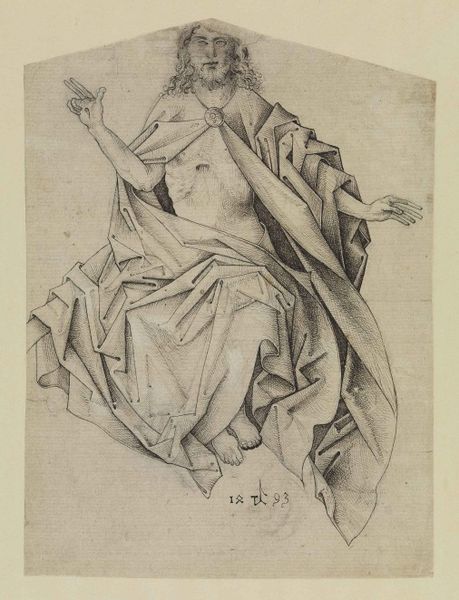
Titel: Christus als Weltenrichter
Künstler: Anonym (15. Jh. D)
Standort: Karlsruhe
Institution: Staatliche Kunsthalle Karlsruhe
Schlagwörter: dunkel, fuß, gott, hand, haut, himmel, kopf, körper, mann, nackt, schatten, umhang, weiß, wunde, dreieck, sitzen, braun, brust, daumen, finger, geste, grau, haar, kleid, kreide, licht, mund, nase, schwarz, skizze, zeichen, zeichnung, blick, tuch, beige, hochformat, alt, bart, arm, augen, bärtig, falten, gesicht, kleidung, lang, mensch, bild, bildnis, hals, hände, portrait, porträt, signatur, kirche, gewand, haare, lange haare, mantel, sitzend, stoff, drei, blatt, brosche, frontal, gotik, lippen, locken, renaissance, fliegen, lächeln, füße, schrift, papier, datierung, abstrakt, fels, grafik, schattierung, thron, spitz, inschrift, datum, ziffern, robe, faltenwurf, jahreszahl, oberkörper, drapierung, dünn, spange, barfuss, eckig, medaillon, glaube, kreuz, kohle, schweben, nakt, rippen, plastisch, druck, schwarz-weiß, monogramm, schraffur, loch, radierung, stich, lockig, seite, bleistift, entwurf, frieden, mahl, graphisch, kohlezeichnung, buchseite, ecken, geometrisch, gestus, leib, amulett, christus, jesus, jesus christus, stigma, stigmata, wunden, wundmal, wundmale, angewinkelt, toga, heben, erhoben, segen, segnen, segnung, historismus, heiliger, heilige, medaille, dürer, heilig, verhüllt, gekreuzigt, brustkorb, heiland, dreiecke, schwebend, kanten, deutschrömer, gruß, schwur, auferstehung, schließe, gewandfalten, himmelfahrt, erlöser, lehre, mager, unproportional, zeichnug, faltung, christ, grabtuch, albrecht dürer, kantig, segensgestus, auferstandener, weihe, tuck, gottvater, fibel, male, datiert, seitenwunde, weltenrichter, umhanf, weltgericht, mantekl, mantelschließe, segnend, ecce homo, agraffe, runen, auferstanden, narben, rippem, knitterfalten, gewandstudie, gewant, segengestus, unterernährt, zwei finger, pace, kreuzigungsmale, schwurhand, 19. jahrhundert, sitend, zackenfalten, 1493, 1893, spitze falten, 1593, parusie, drei finger, überwinder, umghang, seitenwund, 93, barfu0, mahle, schrists, keruz, jahundertwende, der eid, himmelfahrt 1893, enz, köhle, amullett, schiefenase, faltenschwurhand, göttliche gestalt, mann mit langem bart